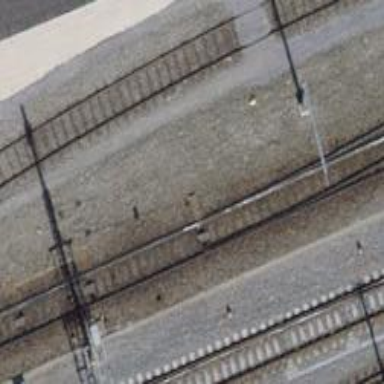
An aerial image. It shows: Single-track electrified railway with contact line. It is spur line for service.